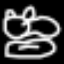
Label: frog